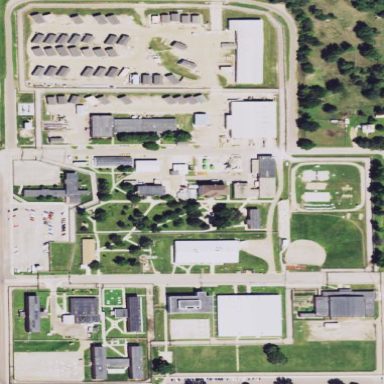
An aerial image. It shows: Prison.